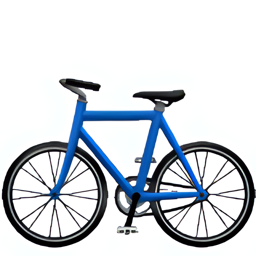
Name: bicycle
Emoji: 🚲
Group: Travel & Places
Sub-group: transport-ground